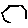
Label: hexagon